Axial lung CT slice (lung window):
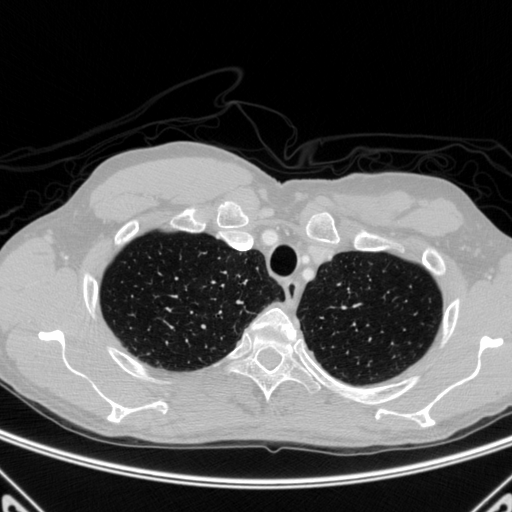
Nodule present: no